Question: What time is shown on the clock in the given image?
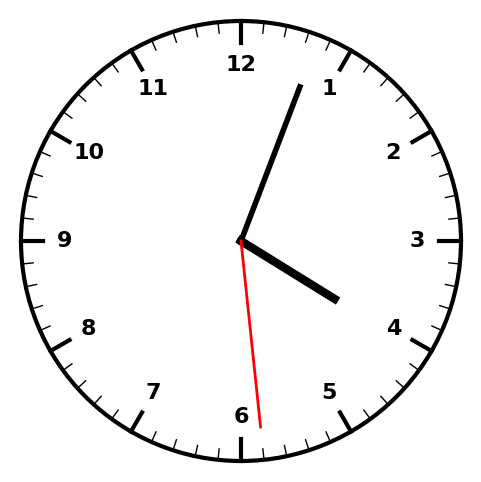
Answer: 04:03:29